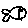
Label: fish